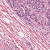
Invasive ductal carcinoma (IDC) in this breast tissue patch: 1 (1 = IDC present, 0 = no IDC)